Question: I have a functionality which is implemented using Python and Docker.
When I run 'docker-compose up -d', I am able to build image successfully and also the entire folder is copied into the Docker container and I am able to see the copied files in the container.
But, while running the Python file, I am getting the error
'ModuleNotFoundError: No module named "bank_transactions"'
In file main_transactions.py, I have imported the constants file, I have shown the folder structure in the screenshot below.

When I run the app through PyCharm, it's working perfectly without any issue.
Below are the Docker file configs.
docker-compose.yml
'''
version: "3.6"
services:
app :
build: .
db:
image: postgres
restart: always
environment:
POSTGRES_USERNAME: root
POSTGRES_PASSWORD: root
POSTGRES_DB: testdb
ports:
- 5432:5432
'''
Dockerfile
'''
FROM python:3.6
ENV PYTHONDONTWRITEBYTECODE 1
ENV PYTHONUNBUFFERED 1
RUN mkdir /code
WORKDIR /code
COPY . /code/
RUN pip install -r requirements.txt
CMD [ "python", "/Transactions/bank_transactions/main_transactions.py" ]
'''
Error logs:
'''
Traceback (most recent call last):
app6_1 | File "/code/bank_transactions/main_transactions.py", line 5, in <module>
app6_1 | from bank_transactions import constants
app6_1 | ModuleNotFoundError: No module named 'bank_transactions'
'''
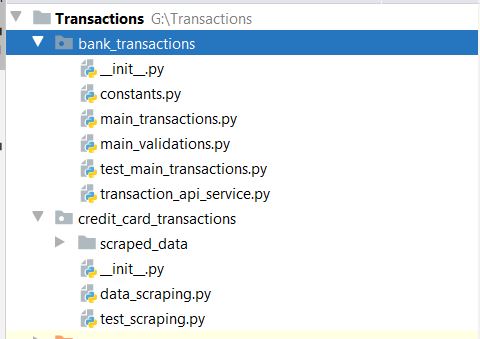
Answer: At first sight, the error you obtain in the logs
> [...] Traceback (most recent call last):
app6_1 | File "/code/bank_transactions/main_transactions.py", line 5, in '<module>'
app6_1 | from bank_transactions import constants
app6_1 | ModuleNotFoundError: No module named 'bank_transactions'
suggests the file 'main_transactions.py' is indeed parsed, which in turn imports the 'constants.py' file, which fails.
Actually, this is related to the way 'import' walks directories to find python packages and I'm pretty sure your error should vanish by setting the 'PYTHONPATH' environment variable:
'''
FROM python:3.6
ENV PYTHONDONTWRITEBYTECODE 1
ENV PYTHONUNBUFFERED 1
WORKDIR /code
COPY . /code/
RUN pip install -r requirements.txt
ENV PYTHONPATH /code
CMD [ "python", "/code/bank_transactions/main_transactions.py" ]
'''
For additional details, see <URL>.